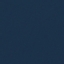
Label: SeaLake